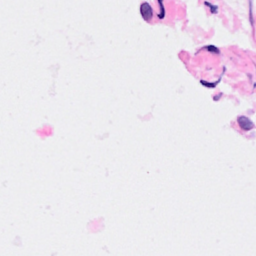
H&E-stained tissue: Breast